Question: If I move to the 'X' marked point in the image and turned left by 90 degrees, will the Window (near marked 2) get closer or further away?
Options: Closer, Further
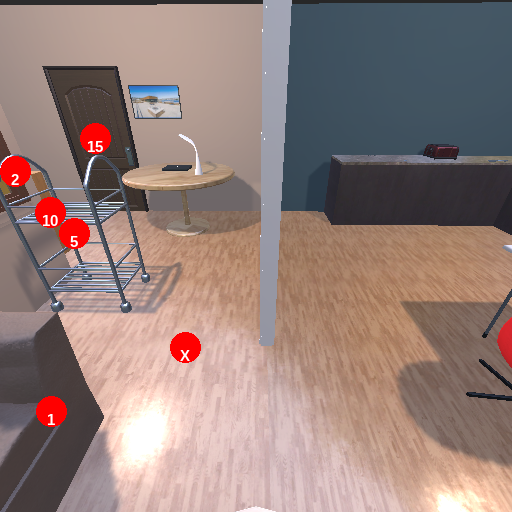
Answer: Closer